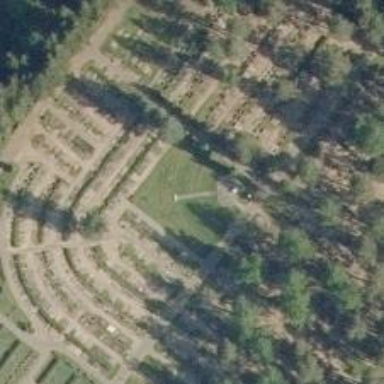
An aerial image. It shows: War memorial steeped in history.